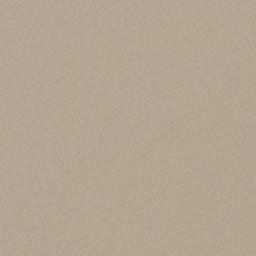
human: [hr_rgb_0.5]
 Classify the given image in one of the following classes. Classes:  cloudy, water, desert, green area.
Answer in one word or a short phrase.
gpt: desert